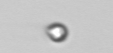
Label: nanoplankton_mix